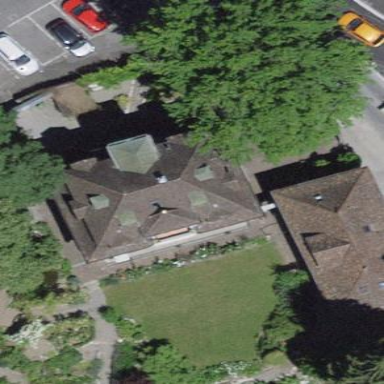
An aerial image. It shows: Detached building with mansard roof shape.